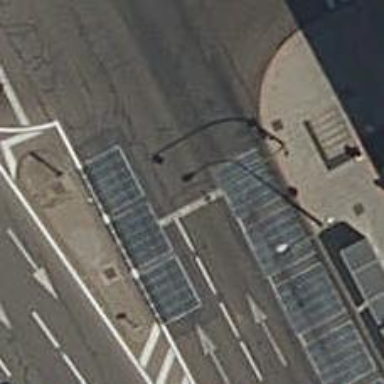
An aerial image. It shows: Road with traffic signals.